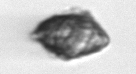
Label: Kryptoperidinium_triquetrum